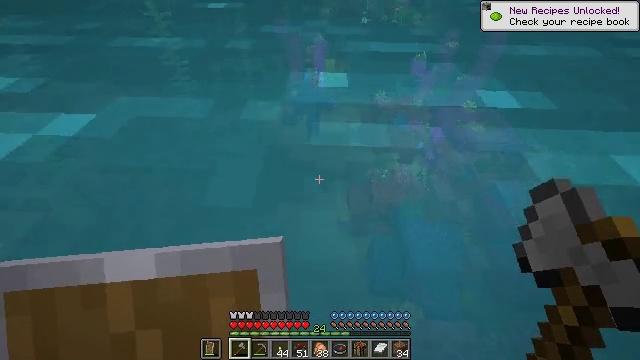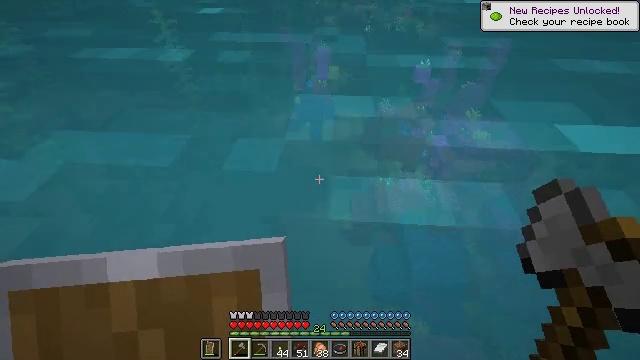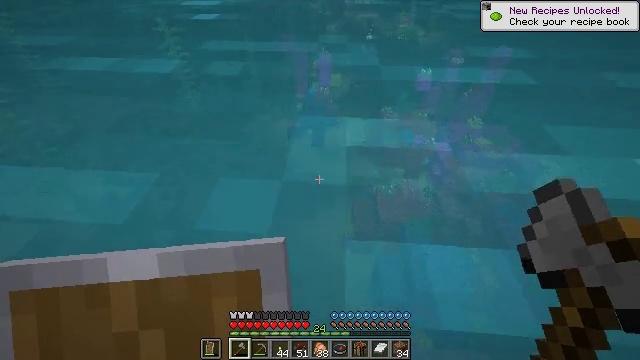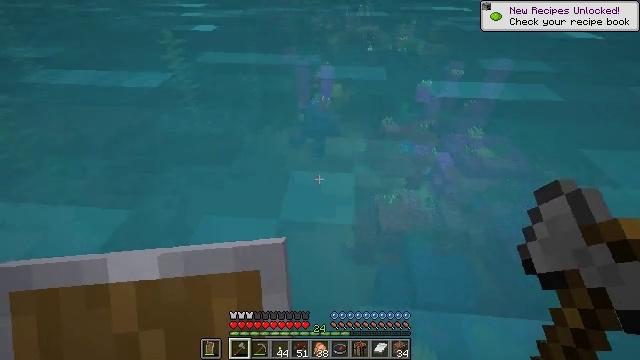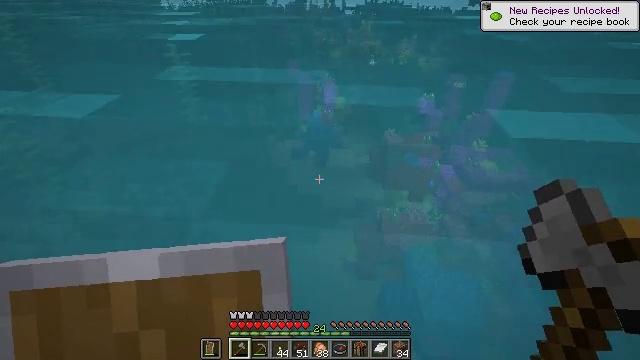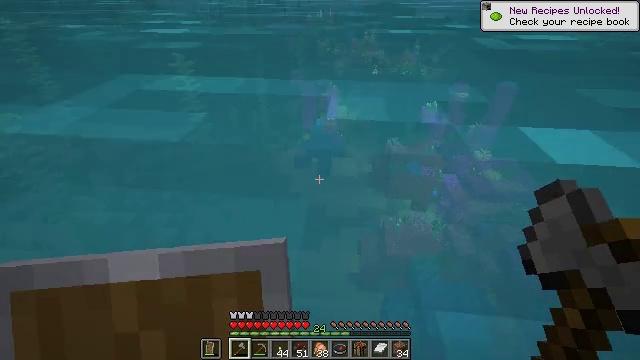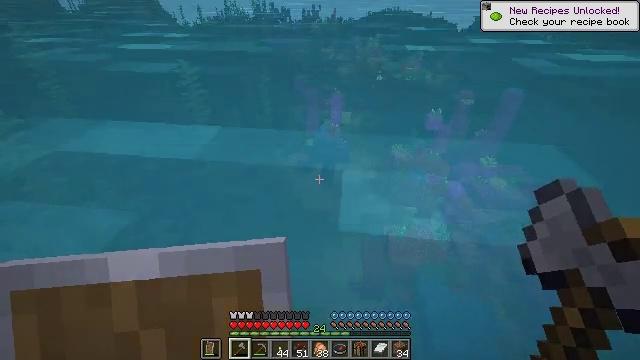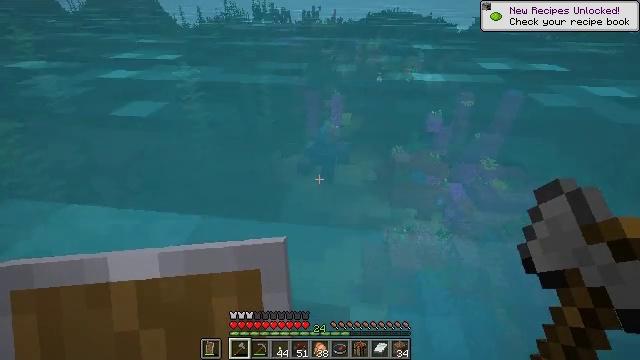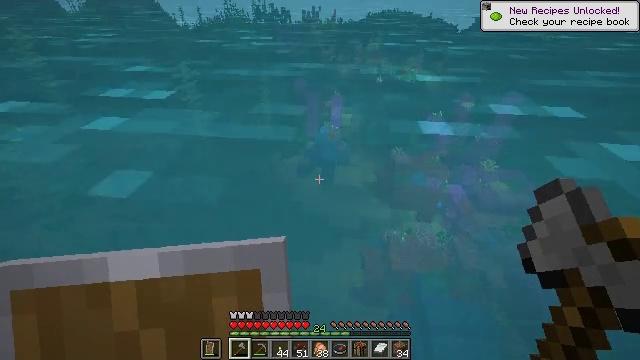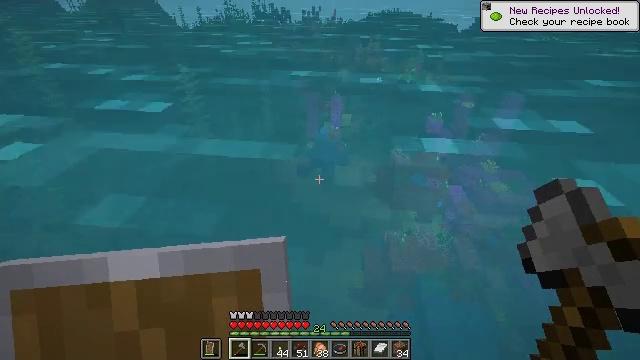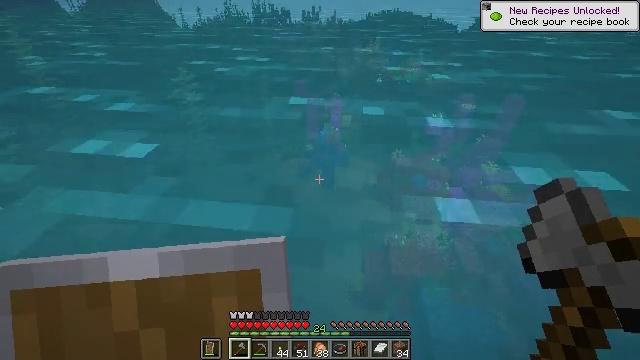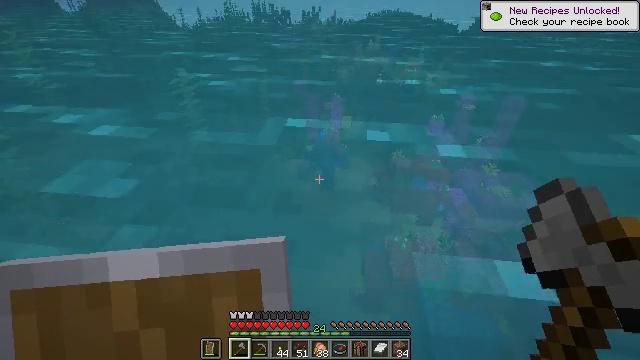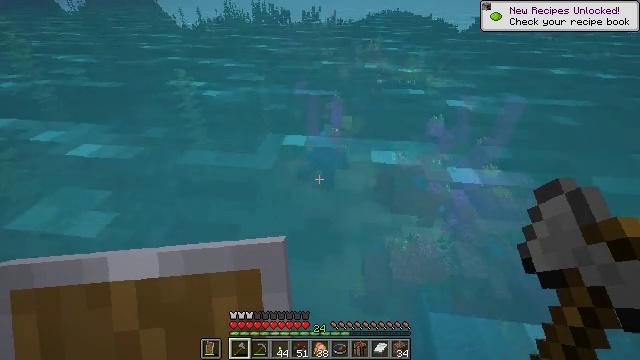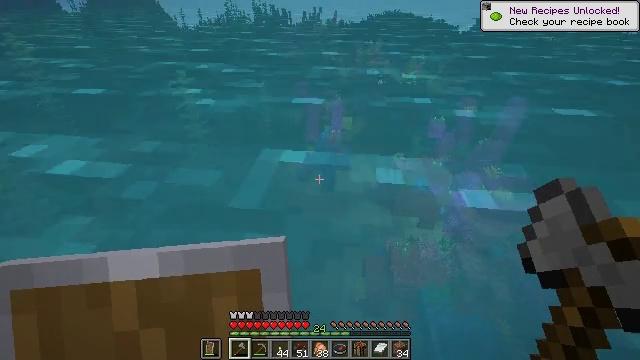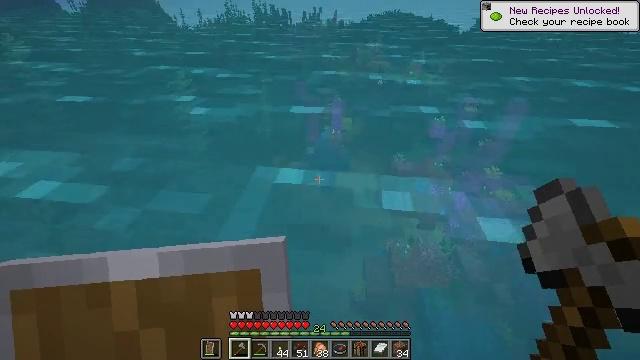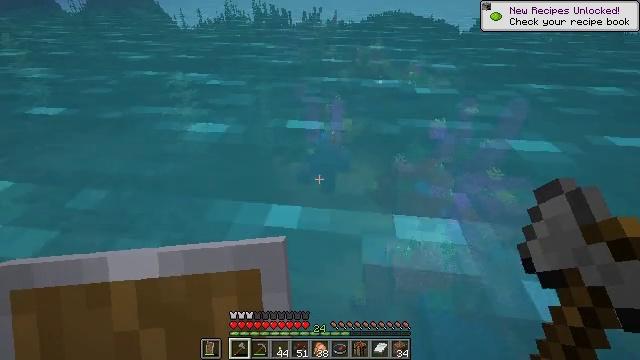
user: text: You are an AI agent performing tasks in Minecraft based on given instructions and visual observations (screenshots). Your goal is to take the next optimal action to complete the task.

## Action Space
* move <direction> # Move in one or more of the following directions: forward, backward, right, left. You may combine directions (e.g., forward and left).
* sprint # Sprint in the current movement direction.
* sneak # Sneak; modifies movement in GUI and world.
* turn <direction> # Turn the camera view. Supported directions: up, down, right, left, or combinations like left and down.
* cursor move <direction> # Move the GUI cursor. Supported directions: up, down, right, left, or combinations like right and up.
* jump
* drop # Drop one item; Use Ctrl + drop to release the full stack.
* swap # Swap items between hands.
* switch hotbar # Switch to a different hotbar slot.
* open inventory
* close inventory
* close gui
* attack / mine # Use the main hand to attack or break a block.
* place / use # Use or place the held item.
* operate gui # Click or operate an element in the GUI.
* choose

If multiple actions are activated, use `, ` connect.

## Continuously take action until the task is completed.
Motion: motion action
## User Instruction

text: Break the sea pickle cluster.
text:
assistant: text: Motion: move forward, turn up
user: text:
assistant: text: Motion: move forward, turn up
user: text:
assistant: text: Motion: move forward, turn up
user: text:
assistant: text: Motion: move forward, turn up
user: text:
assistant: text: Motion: move forward, turn up
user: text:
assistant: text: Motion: move forward, turn up, jump
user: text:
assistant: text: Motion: move forward, jump
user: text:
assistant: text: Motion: move forward, jump
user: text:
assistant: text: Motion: move forward
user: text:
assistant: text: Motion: move forward
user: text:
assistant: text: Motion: move forward
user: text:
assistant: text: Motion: move forward
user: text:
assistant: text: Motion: move forward
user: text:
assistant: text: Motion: move forward
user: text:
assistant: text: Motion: move forward
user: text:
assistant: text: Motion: move forward
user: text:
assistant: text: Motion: move forward, turn right
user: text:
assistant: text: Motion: move forward
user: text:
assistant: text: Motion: move forward
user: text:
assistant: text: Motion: move forward
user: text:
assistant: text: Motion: move forward, turn right
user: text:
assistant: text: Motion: move forward, turn right
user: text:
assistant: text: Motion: move forward
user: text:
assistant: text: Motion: move forward
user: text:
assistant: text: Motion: move forward
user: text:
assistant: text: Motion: move forward
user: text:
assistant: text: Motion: move forward
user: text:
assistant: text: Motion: move forward, turn up
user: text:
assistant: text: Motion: move forward, turn up
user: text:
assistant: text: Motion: move forward